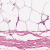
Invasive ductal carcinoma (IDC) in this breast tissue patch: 0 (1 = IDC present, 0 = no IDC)